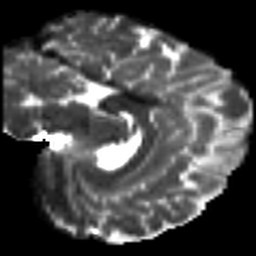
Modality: T2w
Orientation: sagittal
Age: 25
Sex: female
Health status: healthy
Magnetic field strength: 3 T
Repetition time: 8.4 s
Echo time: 0.0926 s